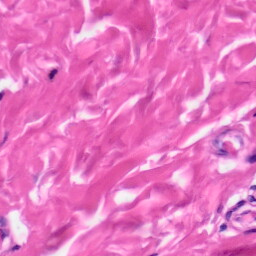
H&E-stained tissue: Skin